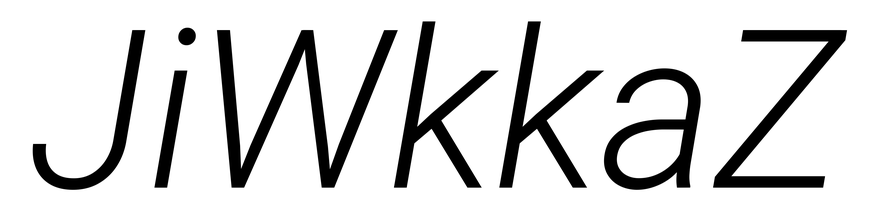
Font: Roboto-Italic_Light_Italic